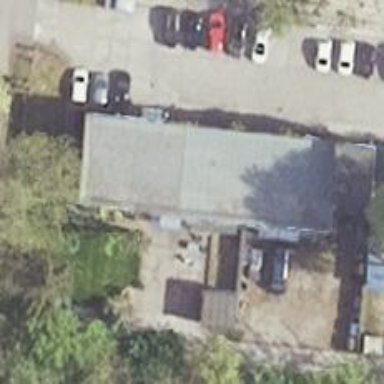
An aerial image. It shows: Car repair shop.